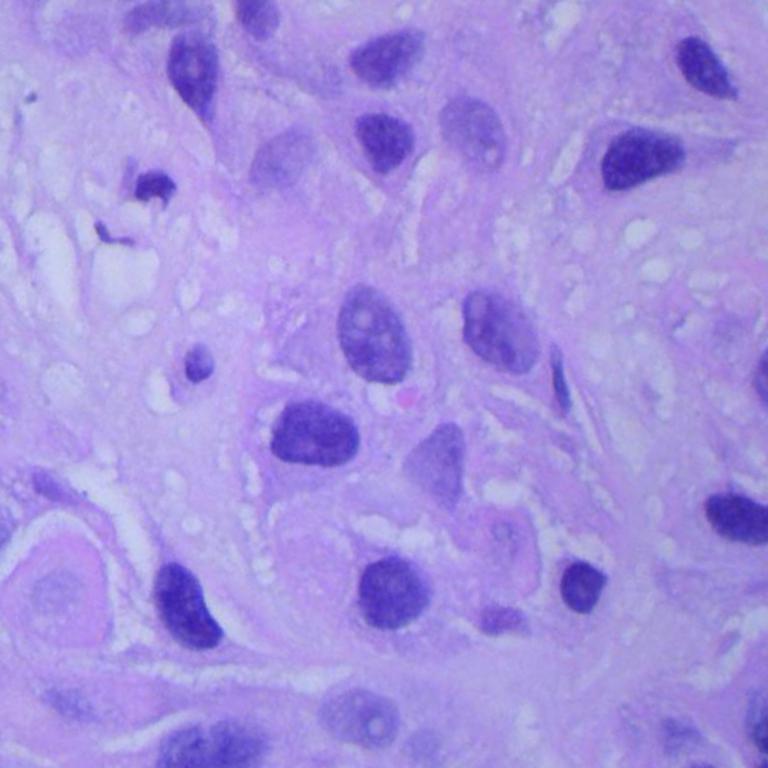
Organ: lung
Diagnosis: squamous carcinomas